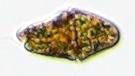
Label: Akashiwo